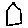
Label: house